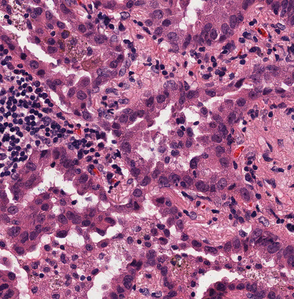
Tumor epithelial tissue: yes
Tumor-associated stroma tissue: yes
Normal tissue: no